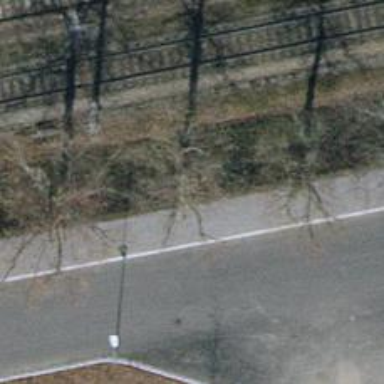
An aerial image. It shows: Tree-lined avenue.